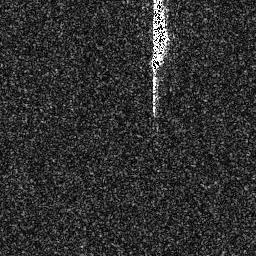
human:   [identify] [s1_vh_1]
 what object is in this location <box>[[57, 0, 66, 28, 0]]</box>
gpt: <ref>1 large ship at the top</ref>